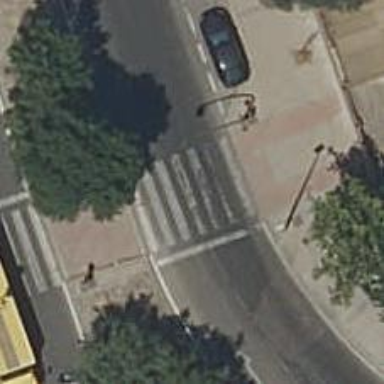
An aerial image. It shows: Crossing with traffic signals.